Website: lowes
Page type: customer-info-address
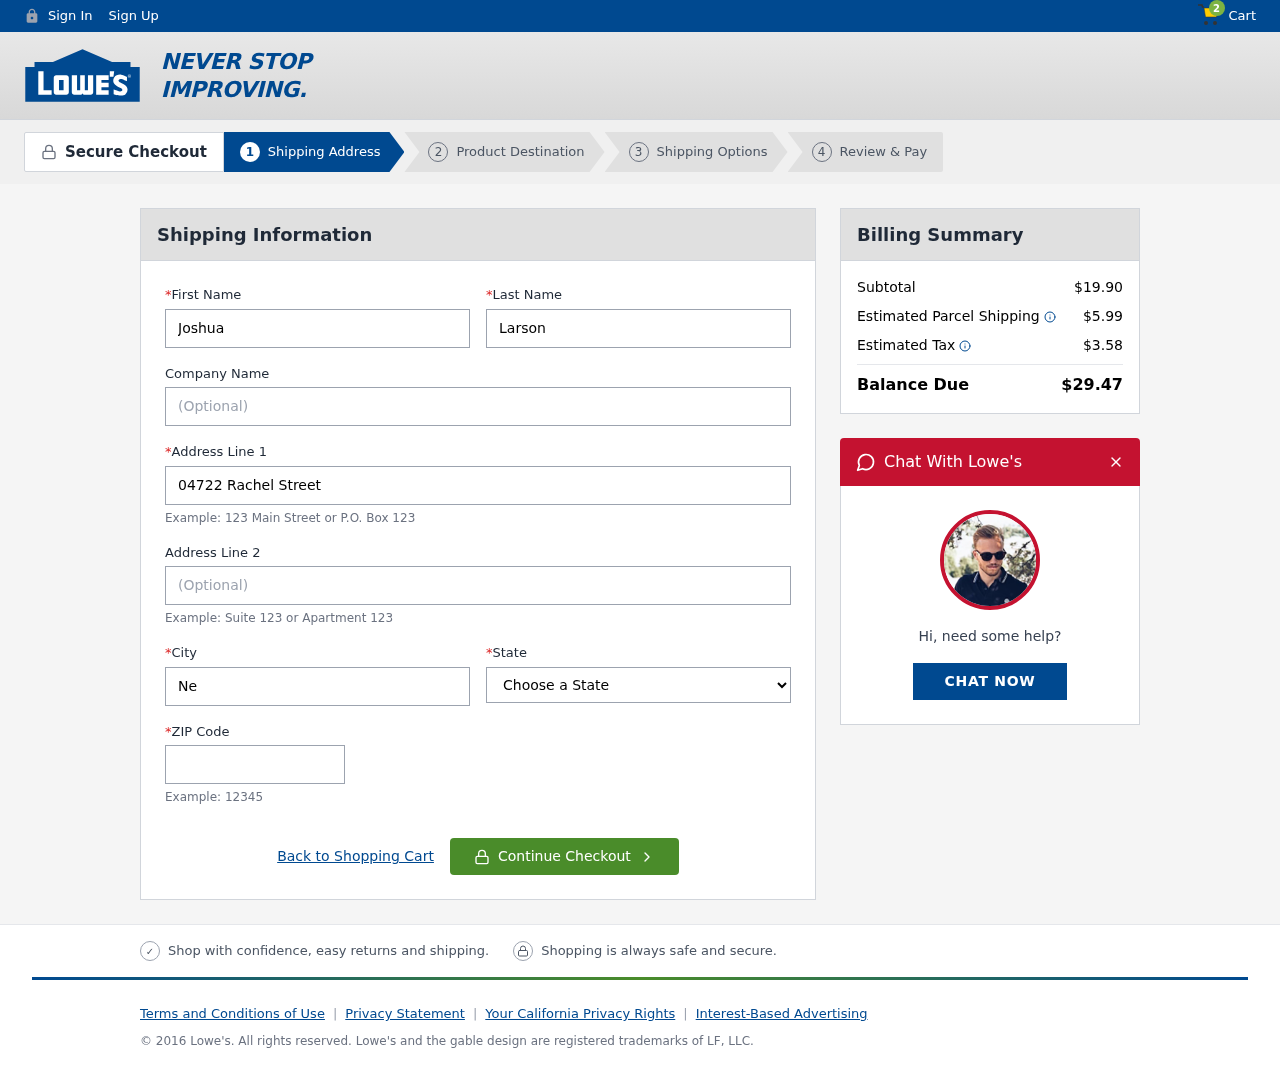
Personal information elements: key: PII_CITY
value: New Donna
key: PII_FIRSTNAME
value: Joshua
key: PII_LASTNAME
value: Larson
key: PII_POSTCODE
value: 28069
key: PII_STATE
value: Wisconsin
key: PII_STREET
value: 04722 Rachel Street
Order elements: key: ORDER_NUM_ITEMS
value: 2
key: ORDER_SUBTOTAL
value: $19.90
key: ORDER_SHIPPING_COST
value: $5.99
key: ORDER_TAX
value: $3.58
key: ORDER_TOTAL
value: $29.47